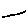
Label: line